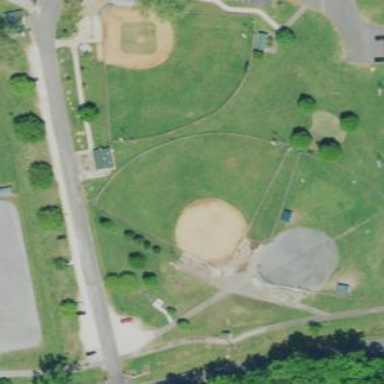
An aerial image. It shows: Baseball pitch for leisure land.